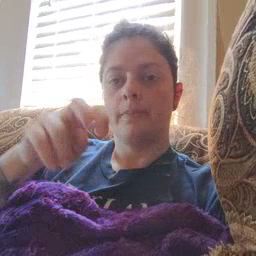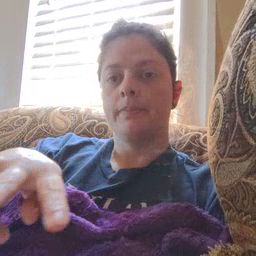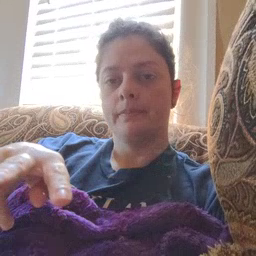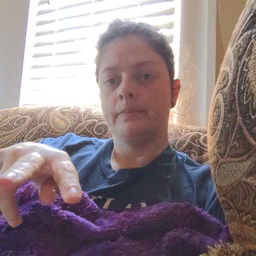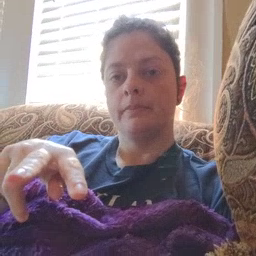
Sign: jump